Question: I am looking into options how to realize the following use case. A iOS/Android user is using my app which gets its table view data populated by a cloud database solution. The user must be able to send back information (e.g. name + date) which needs to be send back to the database and gets stored there in a/different table/s. Moreover, I would need the db-solution to run automated reports based on the information sent back by the users (e.g. in an excel file).
So far I only found ragic.com might suit my needs. But what other options are out there, which might not be as fancy looking but will get the job done. Thanks guys!

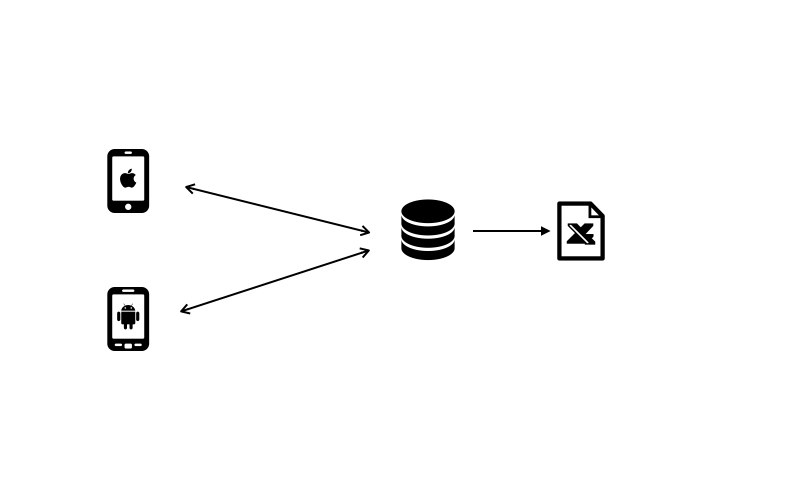
Answer: A WebService is considered best practice regarding these matters. Have a look at this guys tutorial:
<URL>